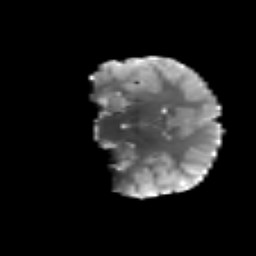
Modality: T2w
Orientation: coronal
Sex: male
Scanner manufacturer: siemens
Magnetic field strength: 3 T
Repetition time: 5 s
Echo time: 0.071 s